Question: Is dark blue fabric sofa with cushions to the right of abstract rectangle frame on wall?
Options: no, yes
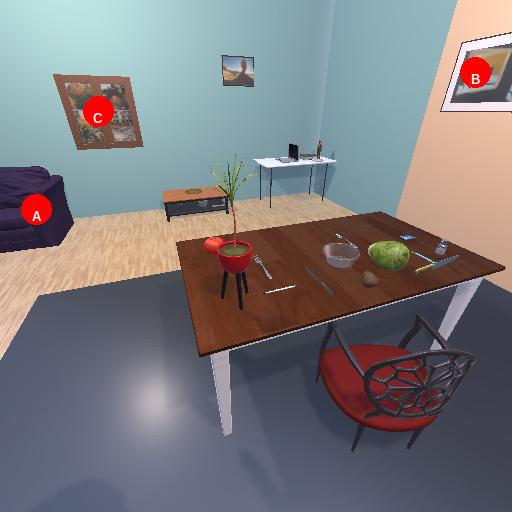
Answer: no